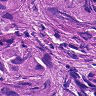
Metastatic tissue present: yes